Field crop: tomato
Growth stage: 2
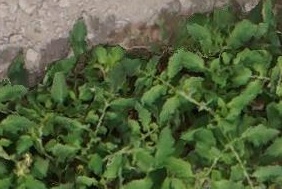
Species: tomato